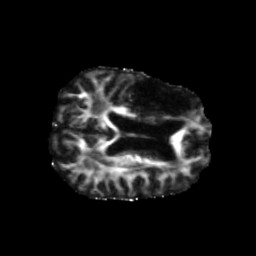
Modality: FA
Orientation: axial
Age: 75
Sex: male
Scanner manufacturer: siemens
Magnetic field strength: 3 T
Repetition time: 5.47 s
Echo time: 0.0854 s